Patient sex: F
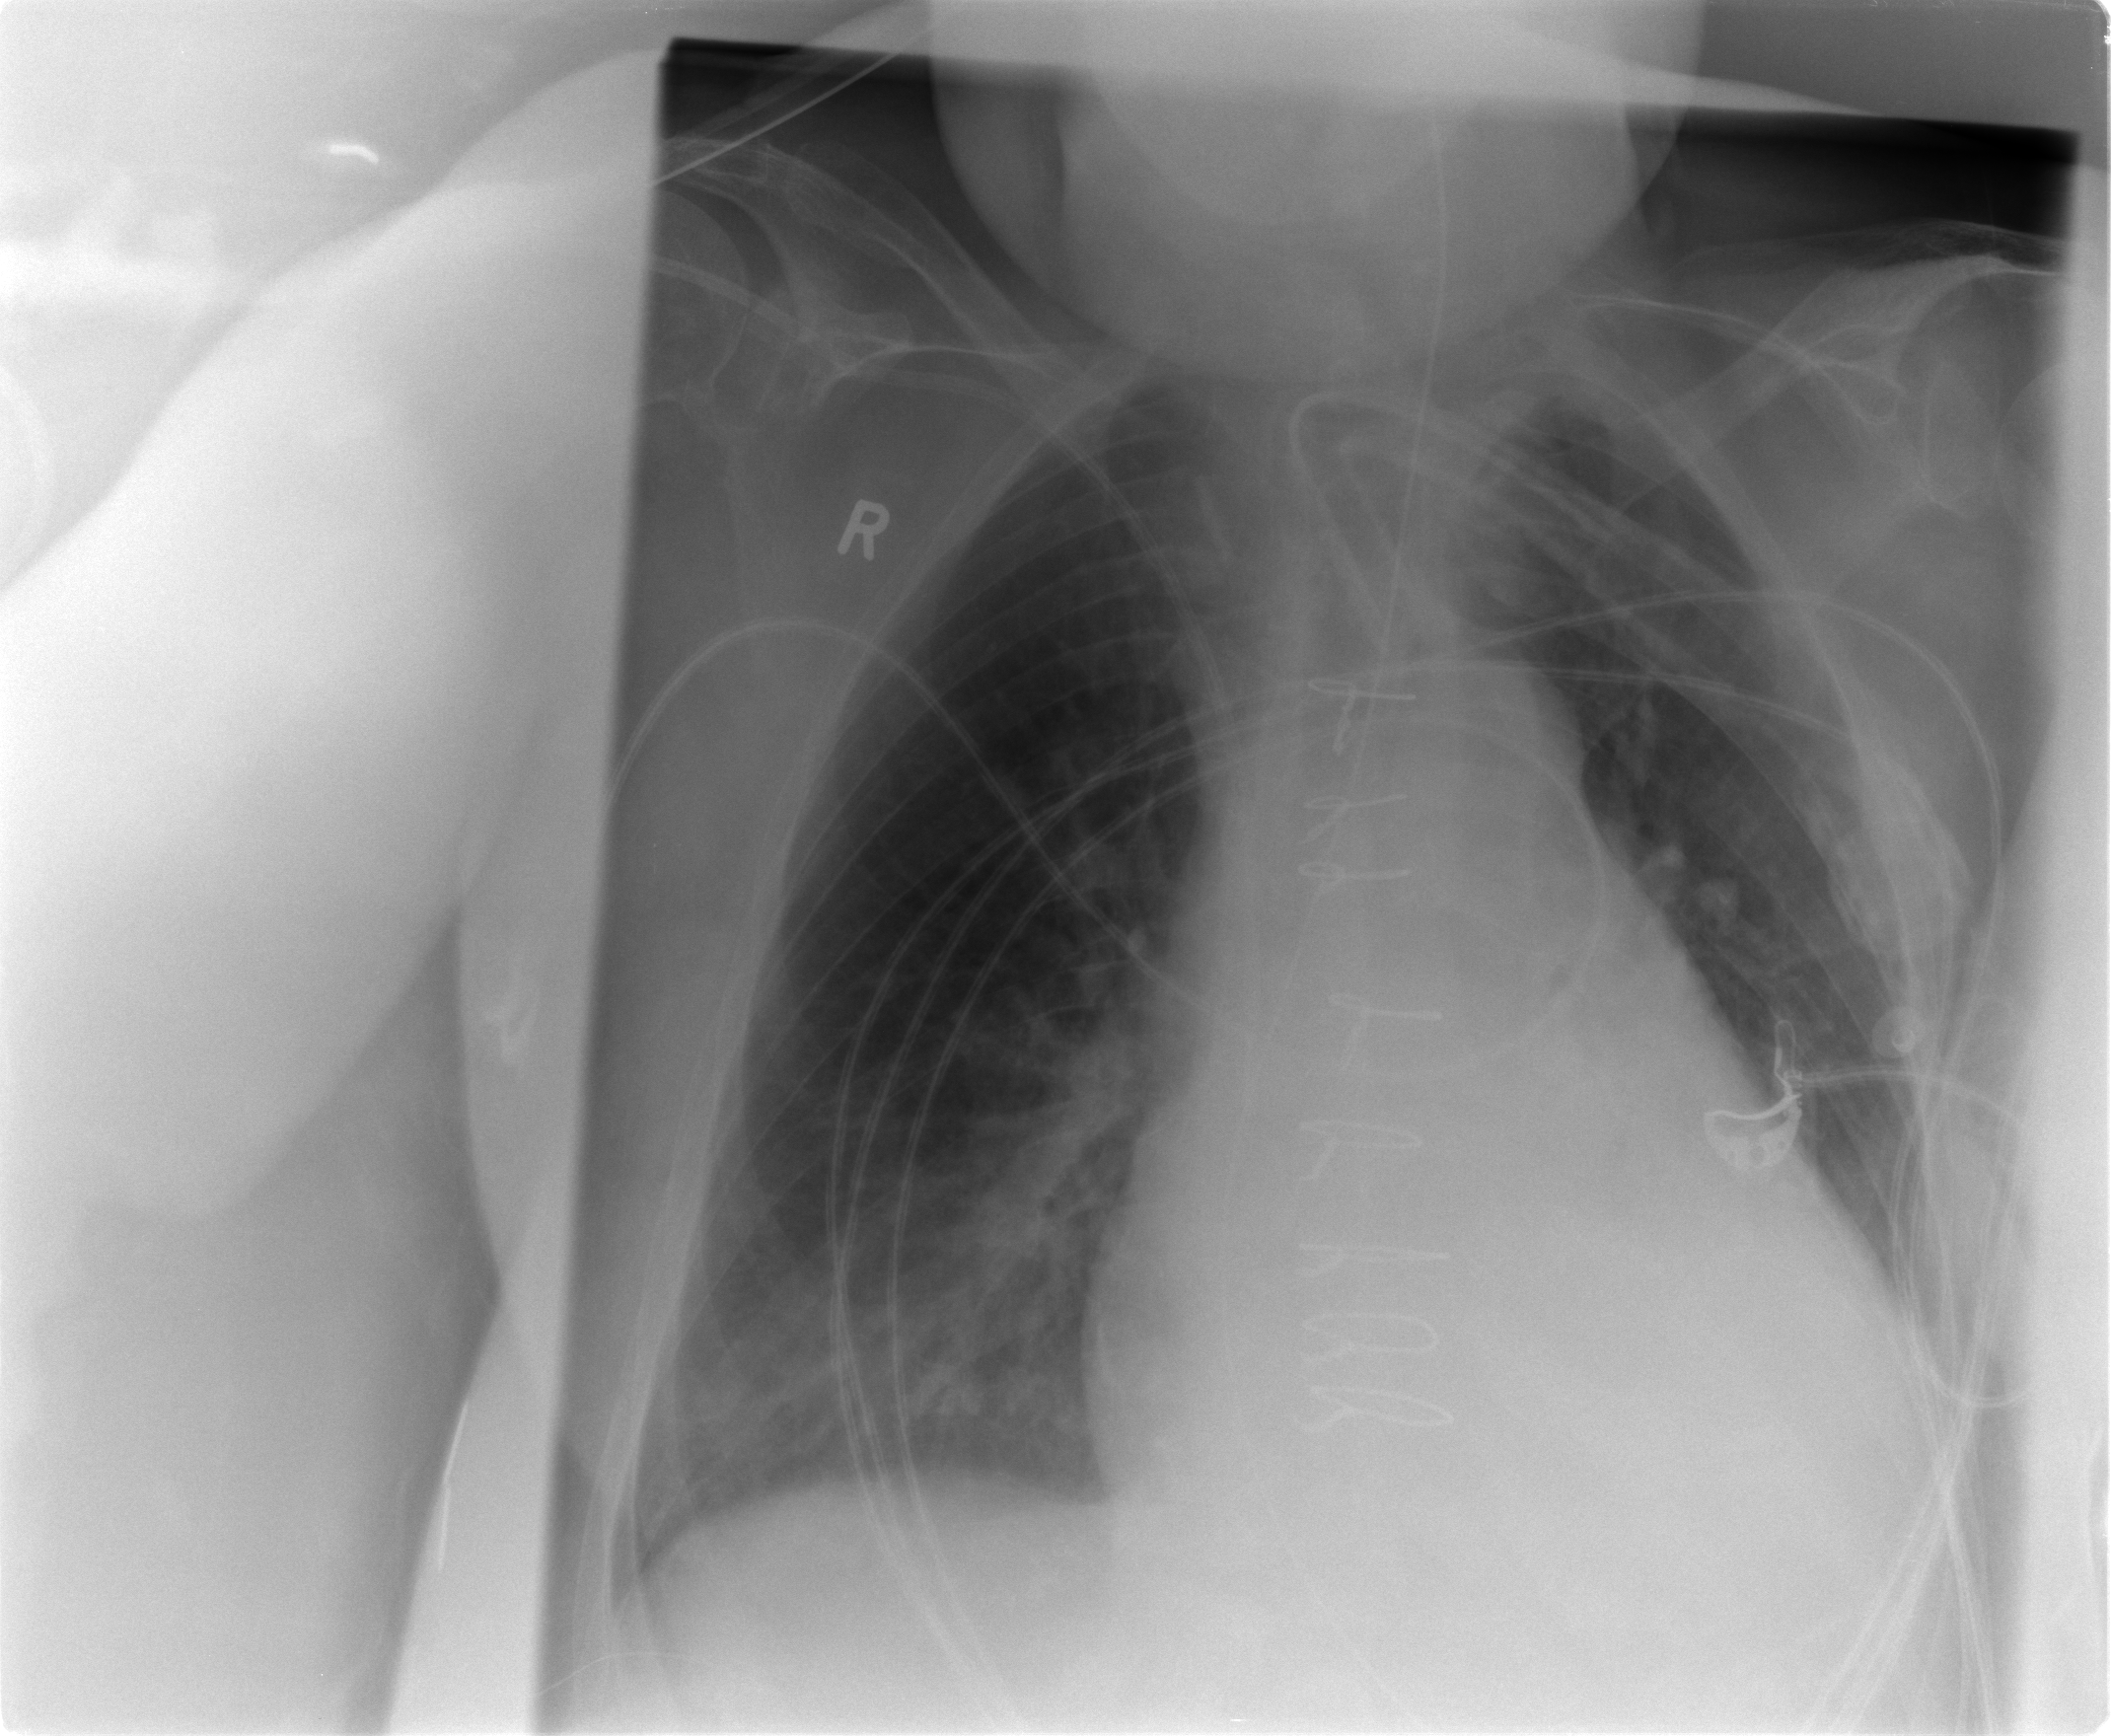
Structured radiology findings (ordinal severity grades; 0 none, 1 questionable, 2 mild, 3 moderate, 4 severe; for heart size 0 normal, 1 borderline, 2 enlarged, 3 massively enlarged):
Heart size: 3
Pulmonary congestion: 0
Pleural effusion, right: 0
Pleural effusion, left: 1
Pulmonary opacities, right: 2
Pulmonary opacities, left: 0
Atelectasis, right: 2
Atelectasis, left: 2